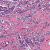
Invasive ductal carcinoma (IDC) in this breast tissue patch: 1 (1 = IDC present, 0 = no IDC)